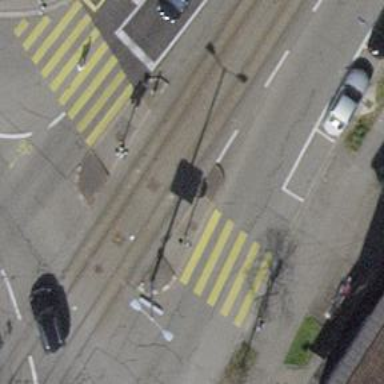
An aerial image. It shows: Zebra crossing with traffic signals.